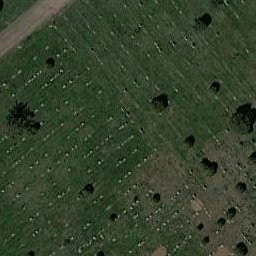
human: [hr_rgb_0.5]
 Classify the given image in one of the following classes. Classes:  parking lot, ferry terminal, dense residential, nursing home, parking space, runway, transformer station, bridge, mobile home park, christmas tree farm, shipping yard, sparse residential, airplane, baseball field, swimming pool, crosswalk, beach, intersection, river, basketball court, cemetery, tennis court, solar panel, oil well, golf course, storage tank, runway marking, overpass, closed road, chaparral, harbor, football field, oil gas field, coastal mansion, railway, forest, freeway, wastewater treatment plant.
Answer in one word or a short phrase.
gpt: cemetery